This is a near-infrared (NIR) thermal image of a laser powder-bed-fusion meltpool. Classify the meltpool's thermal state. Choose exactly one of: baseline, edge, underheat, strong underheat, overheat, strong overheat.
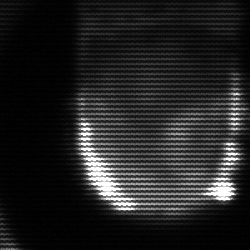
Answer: baseline